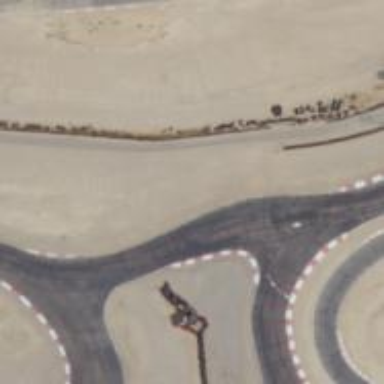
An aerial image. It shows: Raceway for motor sports.